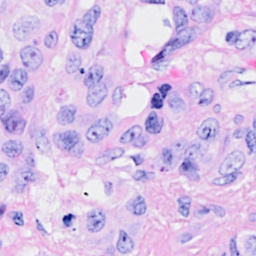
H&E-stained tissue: Breast